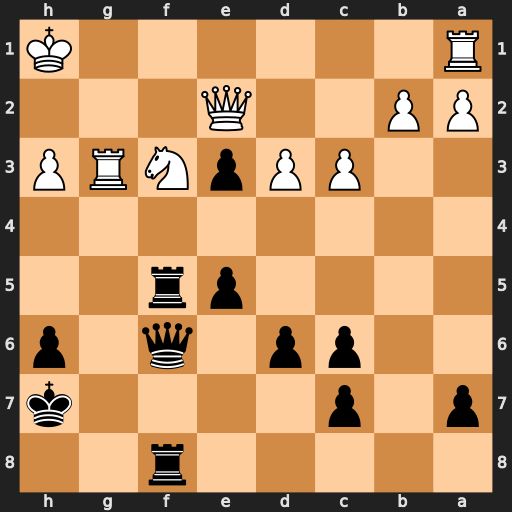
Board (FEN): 5r2/p1p4k/2pp1q1p/4pr2/8/2PPpNRP/PP2Q3/R6K
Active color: b
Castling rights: -
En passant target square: -
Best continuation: Rxf3 Qxf3 Qxf3+ Rxf3 Rxf3